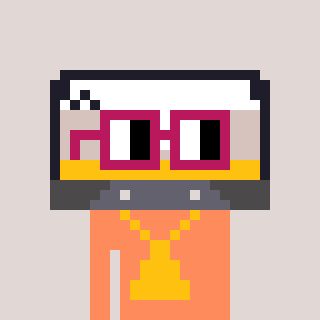
a pixel art character with square dark red glasses, a cassette tape-shaped head and a peachy-colored body on a warm background